Question: I have a number of headings and in the background of each I want to show the same gradient color, but a different (non-repeating) background image. I want to avoid duplicating any CSS rules for the background gradient color or background image position, because they will be the same for each heading. In other words, the only thing I should need to specify for an individual heading is the path to the background image file.
Here's what I have at the moment:
'''
<h1 class="banner bgImage img1">background image 1</h1>
<h1 class="banner bgImage img2">background image 2</h1>
<h1 class="banner bgImage img3">background image 3</h1>
<h1 class="banner">heading without background image</h1>
.banner {
/* For old browsers that don't support gradients */
background-color: #9FCC1D;
/* browser-specific prefixes omitted */
background-image: linear-gradient(#75A319, #9FCC1D);
padding: 7px 7px 7px 15px;
}
/* Specifies position of background image */
.bgImage {
background-position: 5px 50%, 0 0;
background-repeat: no-repeat;
padding-left: 30px;
}
.img1 {
background-image: url(img1.png"), linear-gradient(#75A319, #9FCC1D);
}
.img2 {
background-image: url(img2.png"), linear-gradient(#75A319, #9FCC1D);
}
.img3 {
background-image: url(img3.png"), linear-gradient(#75A319, #9FCC1D);
}
'''
There are a couple of problems with this
1. I have to repeat the linear-gradient style in each .imgX rule
2. It doesn't render correctly in Chrome, which doesn't seem to support a comma-separated list of background-image and background-repeat properties. This is what gets displayed in Chrome

How can I fix the problem with the way the background is rendered in Chrome while minimising duplication of CSS rules?
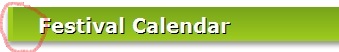
Answer: Use the ':before' pseudo-class for your background icons.
'''
.img1:before {
content: '';
float: left;
position: relative;
background: transparent url('img1.png') left top no-repeat;
width: 16px; /* change to actual width of img */
height: 16px; /* change to actual height of img */
}
'''
Or, since you're trying to relieve the amount of CSS, you can specify a class for the gradient and append that in your HTML.